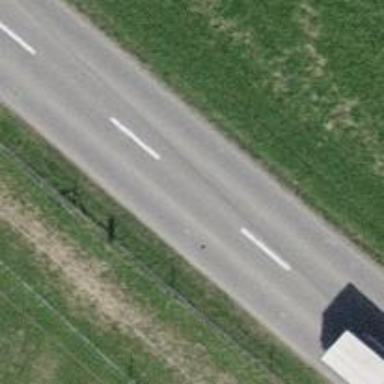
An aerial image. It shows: Tertiary road.